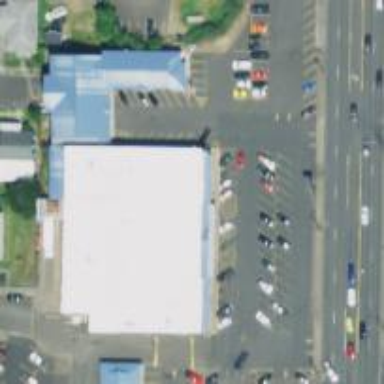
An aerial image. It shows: Supermarket.